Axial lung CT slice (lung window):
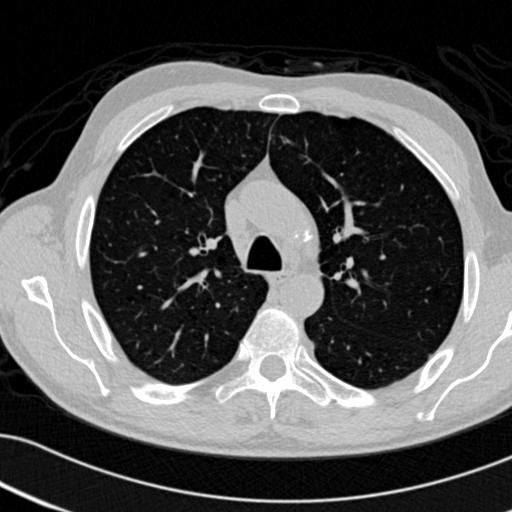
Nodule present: no